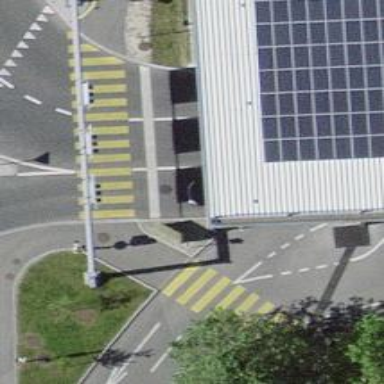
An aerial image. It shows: Parking entrance.